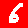
Digit: 6